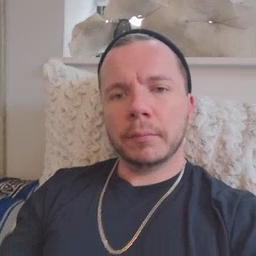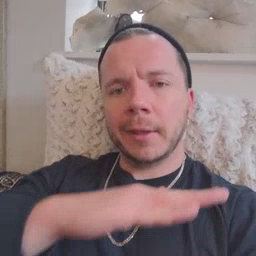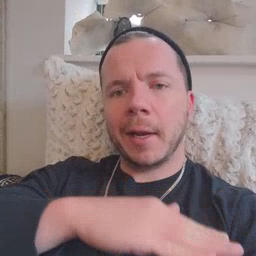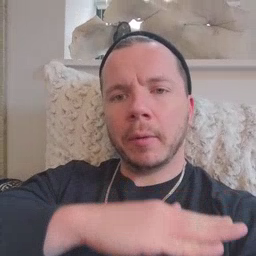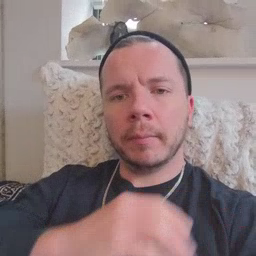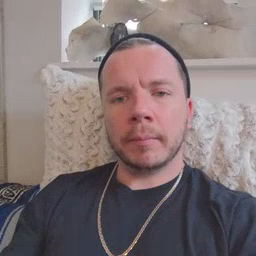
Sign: table